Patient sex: M
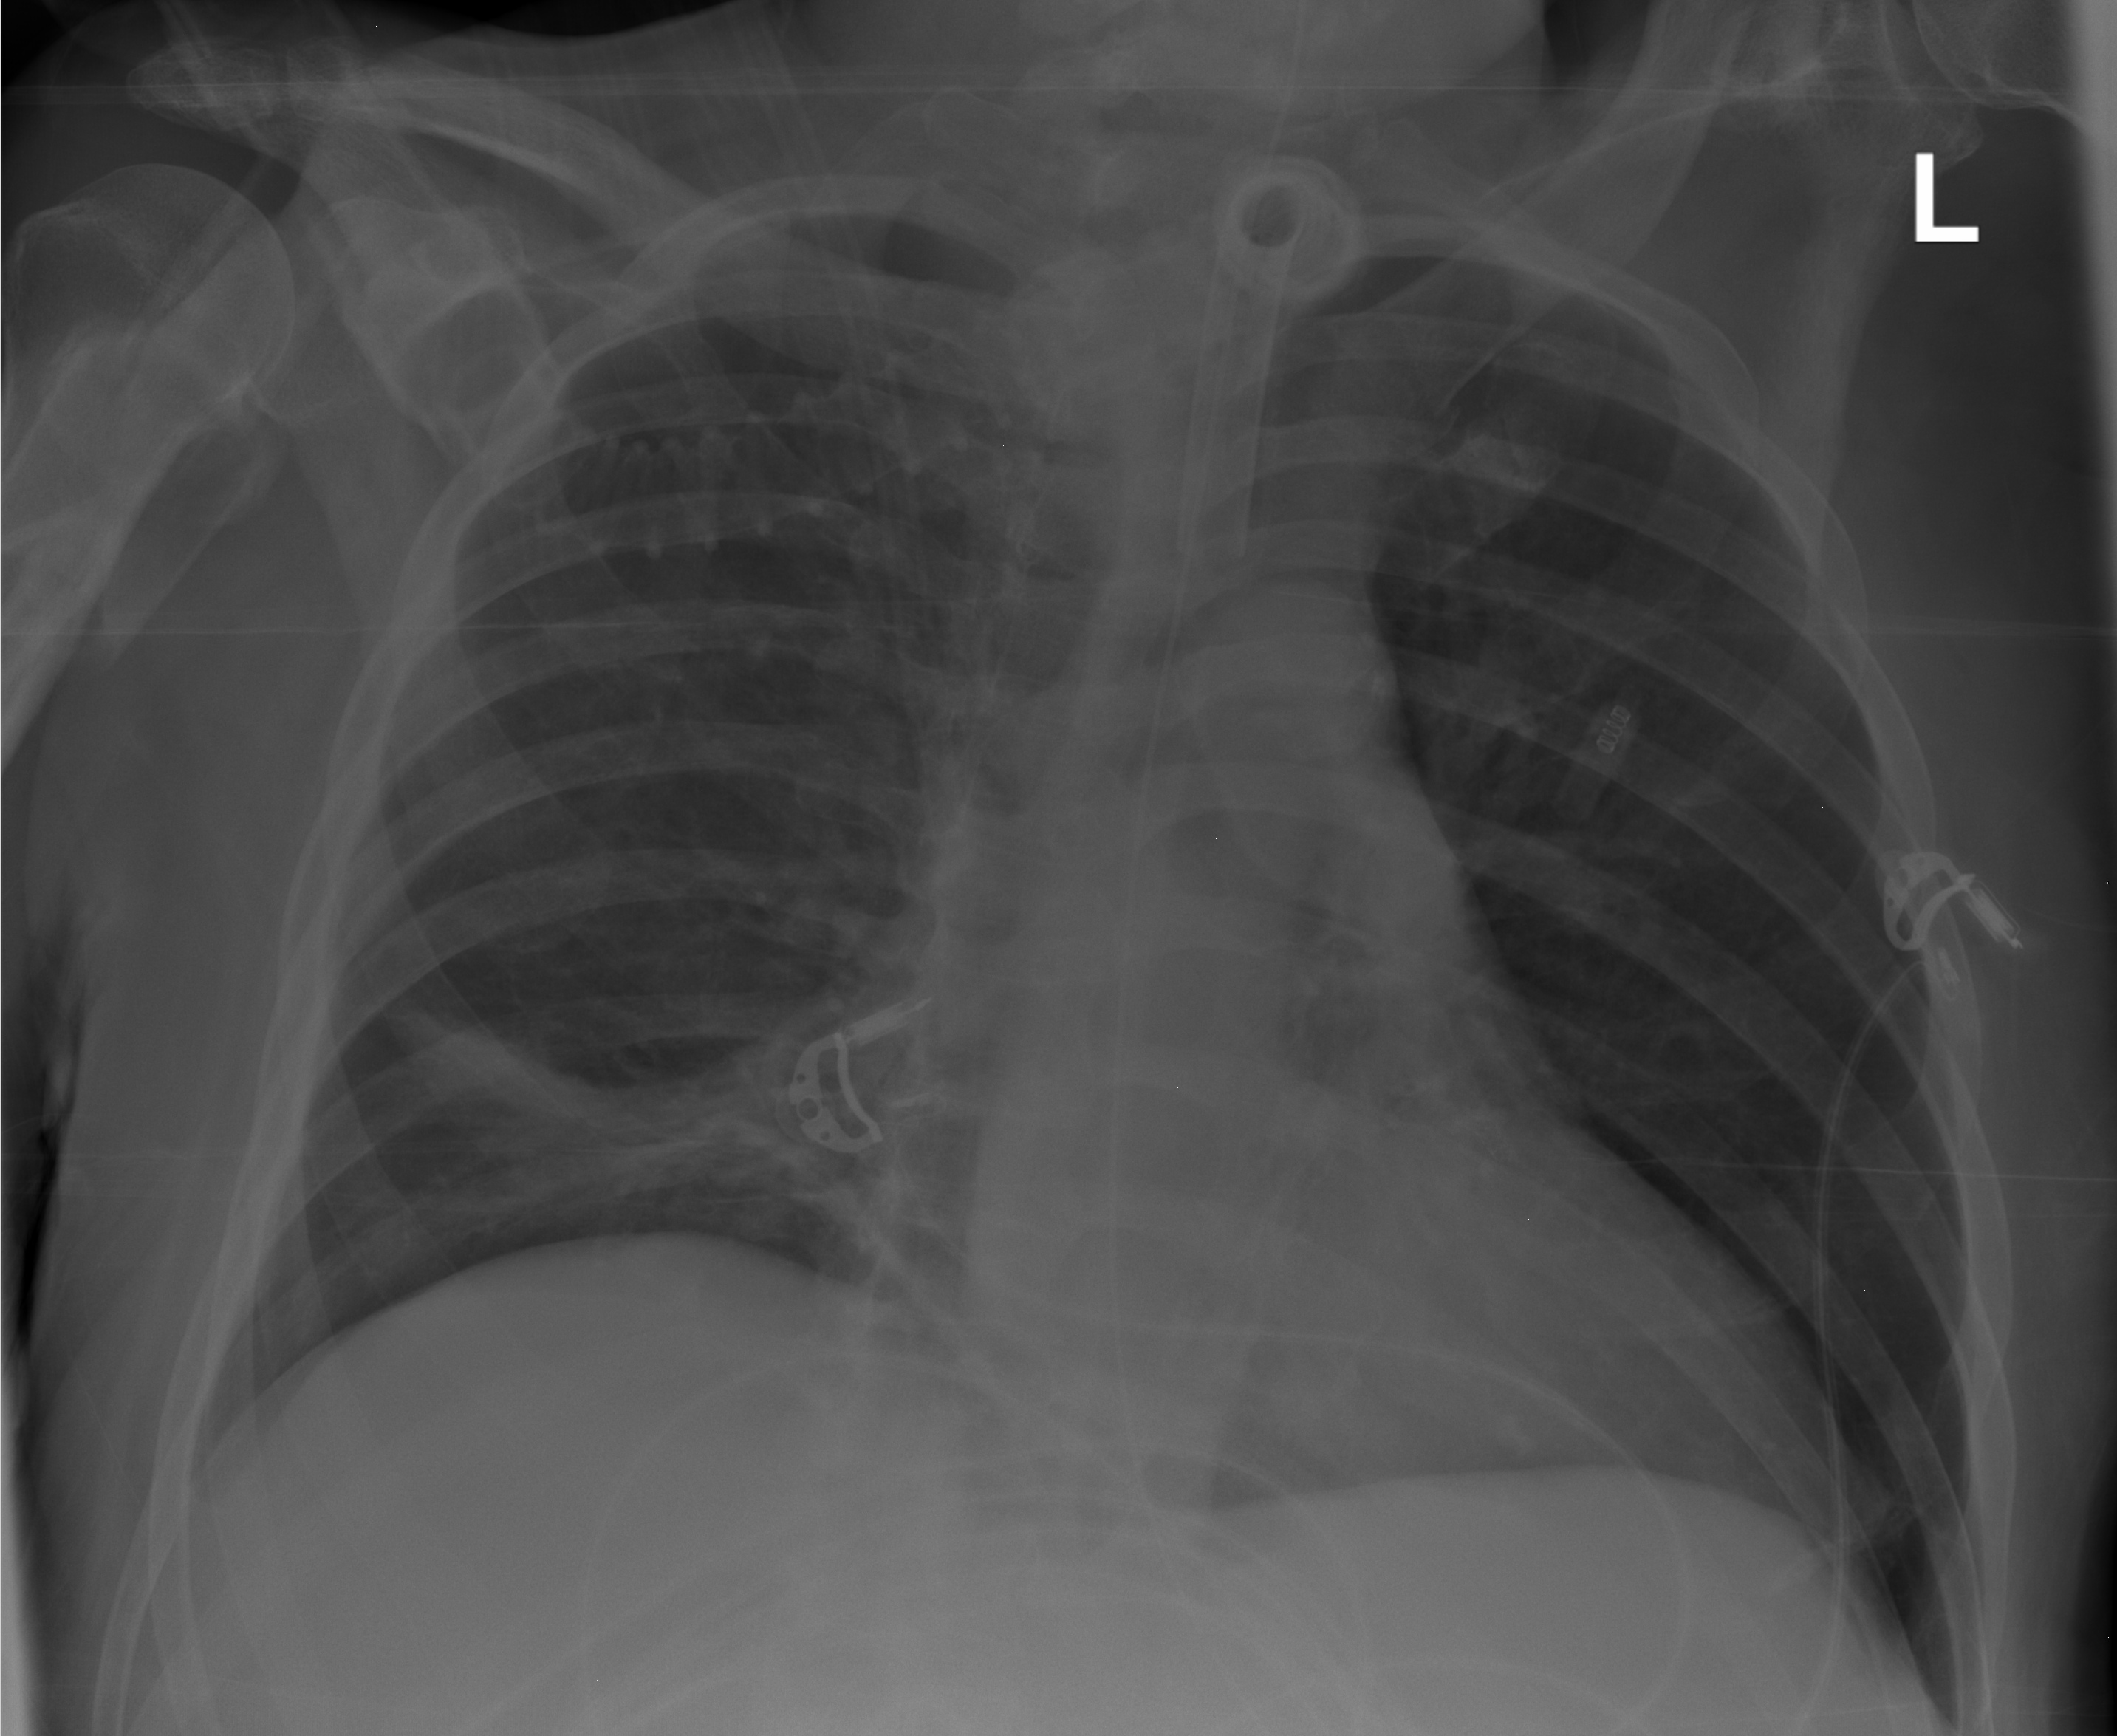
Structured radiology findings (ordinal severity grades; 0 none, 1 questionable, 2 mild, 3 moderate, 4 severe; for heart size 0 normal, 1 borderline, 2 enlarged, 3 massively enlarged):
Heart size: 1
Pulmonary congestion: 0
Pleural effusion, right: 0
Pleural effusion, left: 0
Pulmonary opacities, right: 0
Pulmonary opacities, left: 0
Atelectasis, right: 2
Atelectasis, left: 0